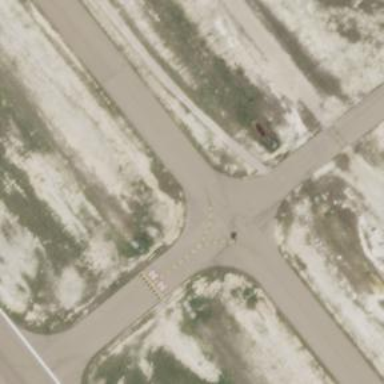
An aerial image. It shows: View of taxiway at the airport.